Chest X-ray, PA view. Patient: 60 years old, sex M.
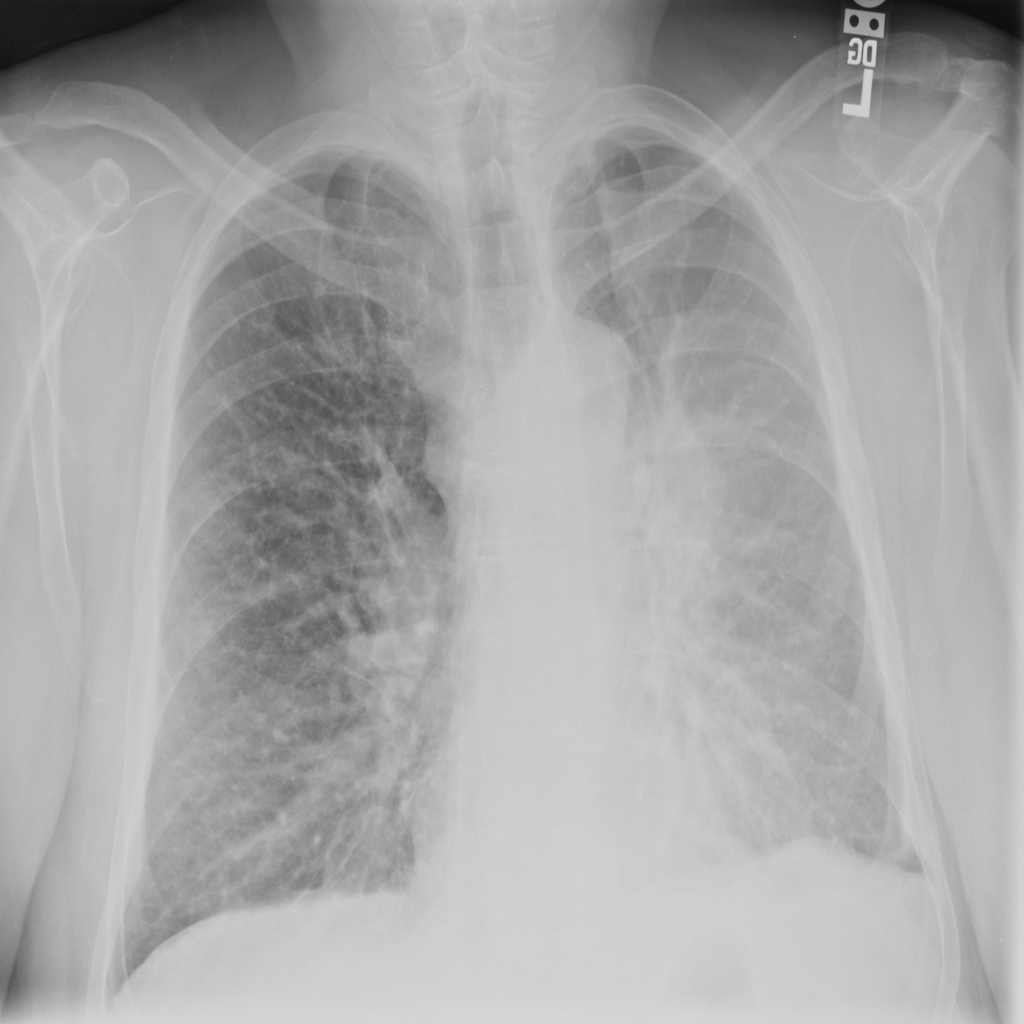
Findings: Atelectasis, Effusion, Mass